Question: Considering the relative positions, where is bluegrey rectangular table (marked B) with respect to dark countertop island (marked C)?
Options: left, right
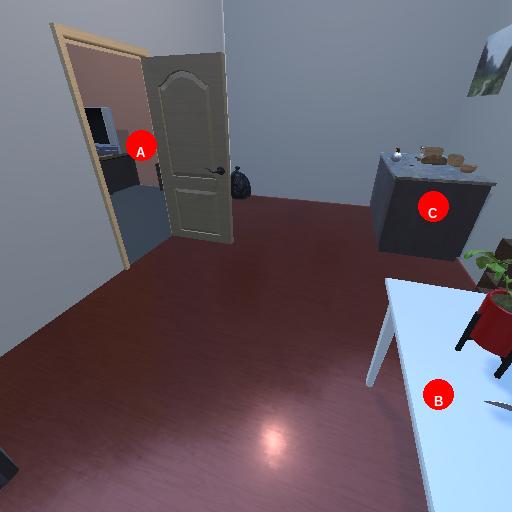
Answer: left